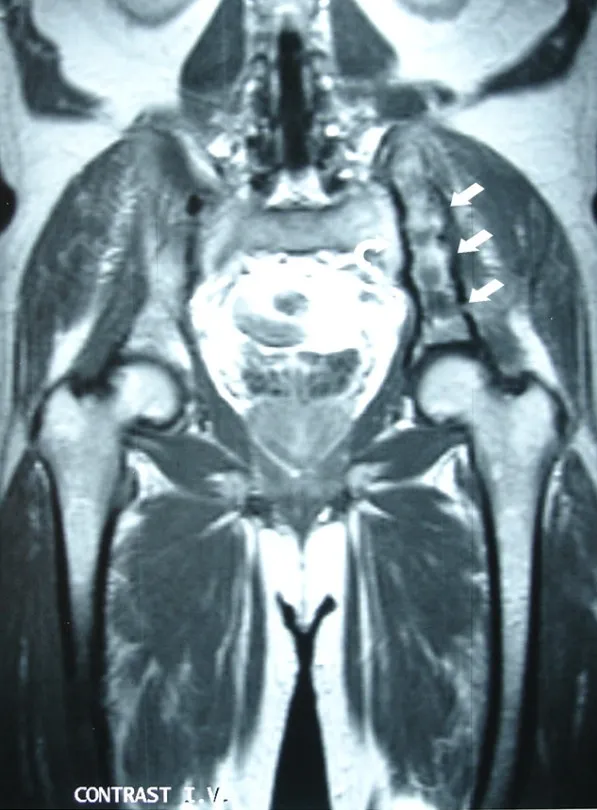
Postoperative post-contrast coronal T1-weighted MR image demonstrates diminution of the extension and the enhancement of the tumor at the left iliac bone (arrows) and at the left sacral wing (curved arrow).
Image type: radiology (mri)